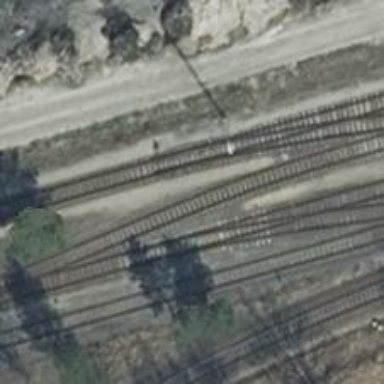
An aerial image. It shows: Railway switch with the turnout side on the right.